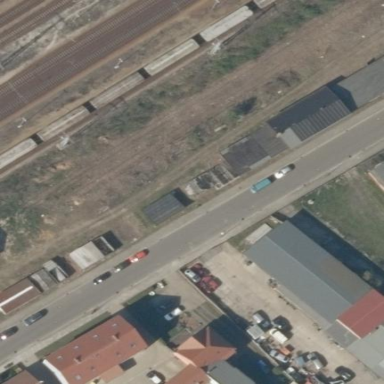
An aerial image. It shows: Shed.